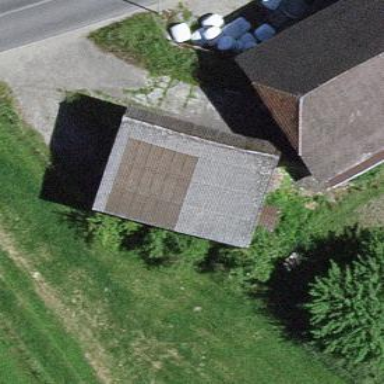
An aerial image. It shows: Shed building.